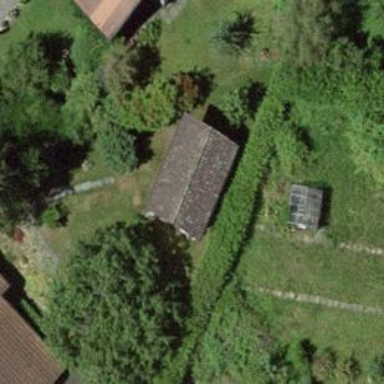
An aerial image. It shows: Shed building.